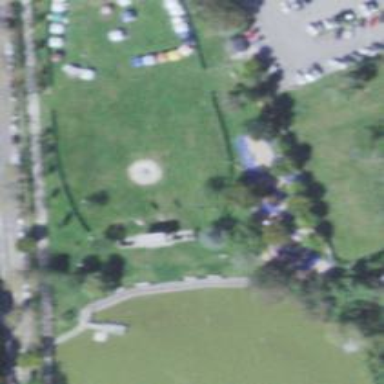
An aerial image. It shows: Historic memorial.